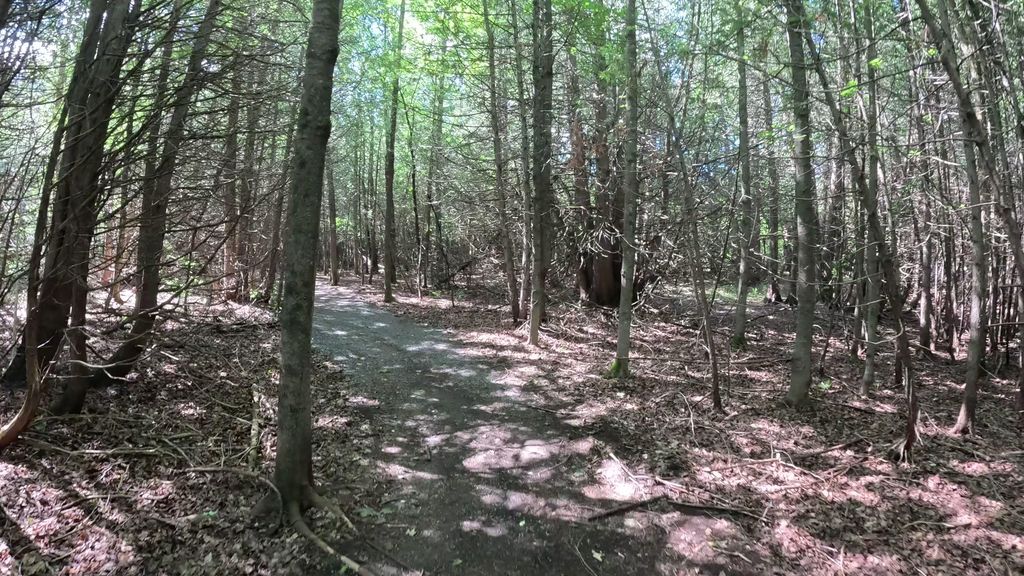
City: ottawa-gatineau